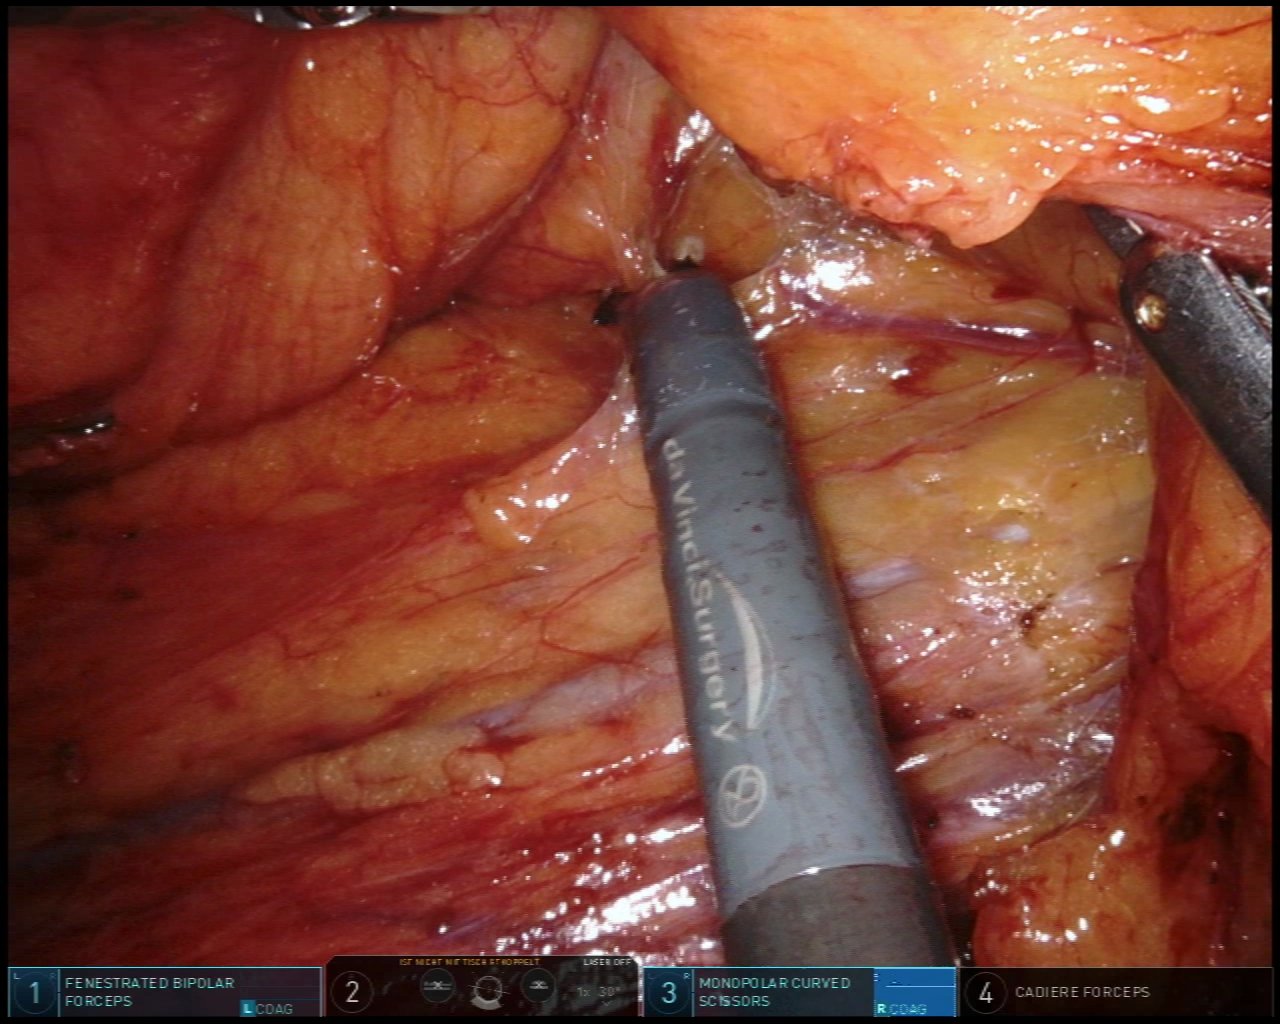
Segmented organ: ureter
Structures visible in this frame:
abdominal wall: no
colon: no
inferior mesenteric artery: no
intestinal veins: no
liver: no
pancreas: no
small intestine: no
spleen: no
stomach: no
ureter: yes
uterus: no
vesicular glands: no